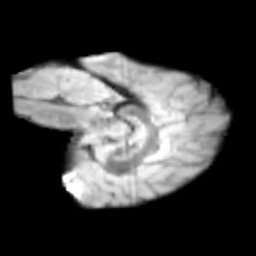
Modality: T2w
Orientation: sagittal
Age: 11
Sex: male
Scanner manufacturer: siemens
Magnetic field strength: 3 T
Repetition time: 3.8 s
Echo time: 0.07 s